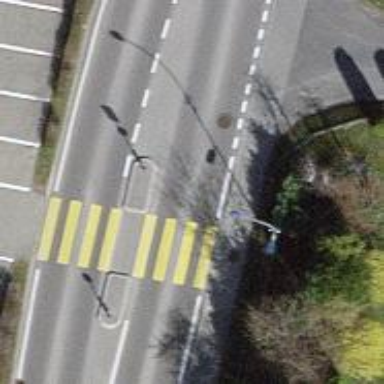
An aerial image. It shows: Zebra crossing on the road.